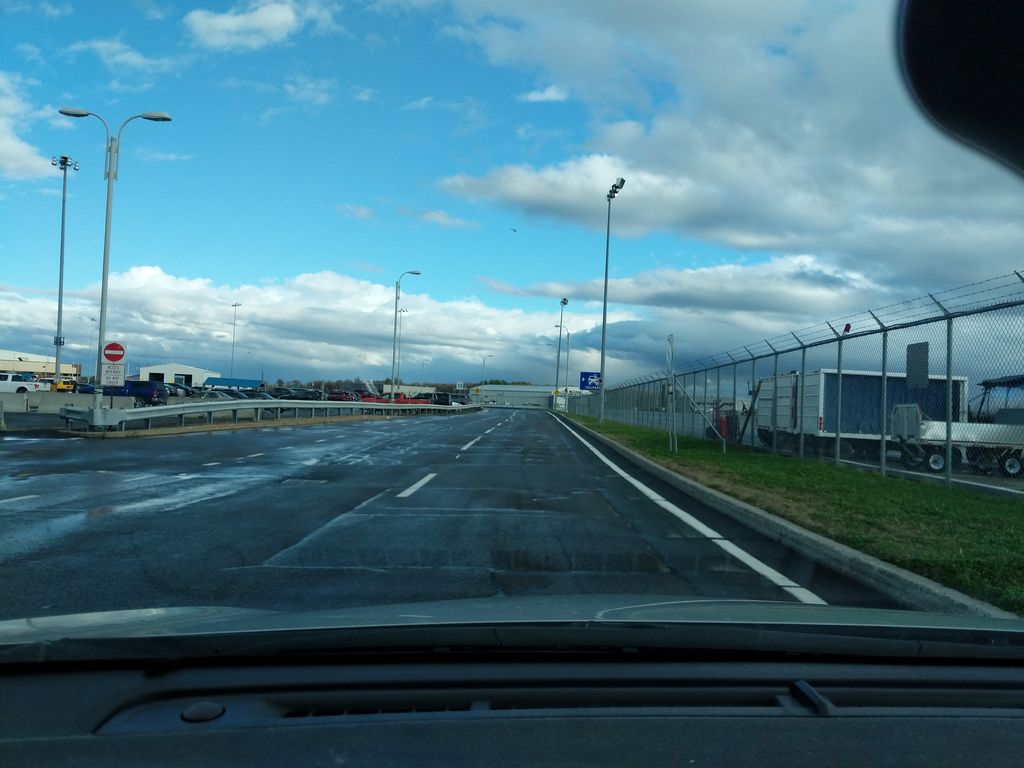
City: quebec_city